Interaction volume radius: 5 \u00c5
Interaction volume height: 25 \u00c5
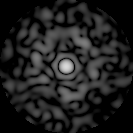
Disorder parameter: 0.8504